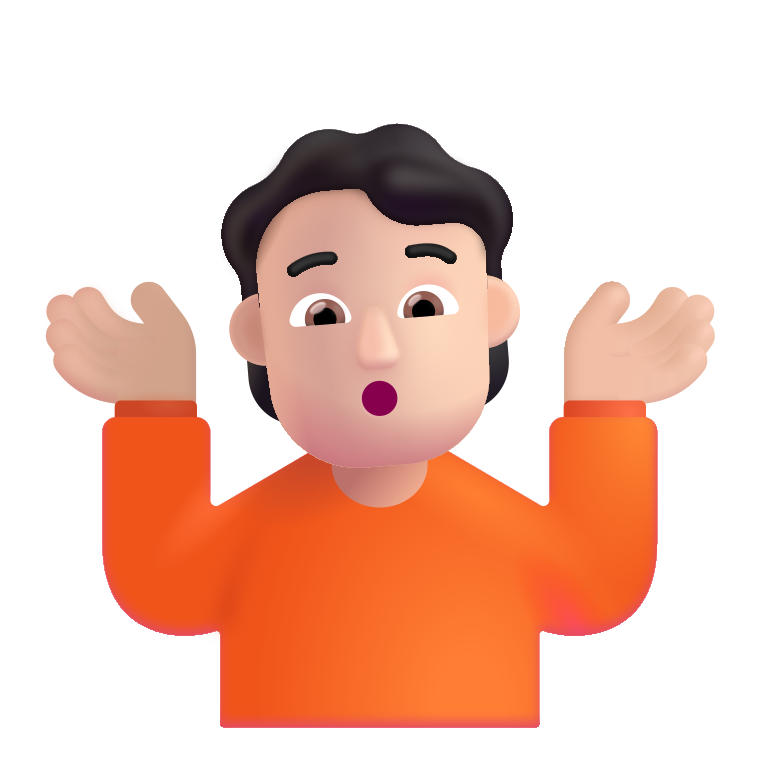
person shrugging color light